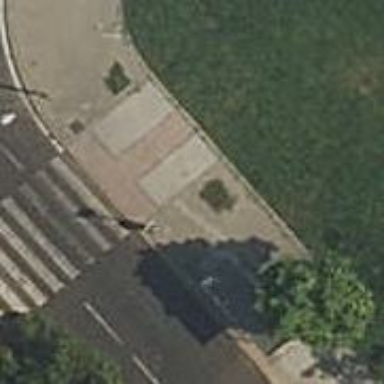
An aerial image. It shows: Bus stop with platform for public transport.